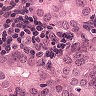
Metastatic tissue present: yes